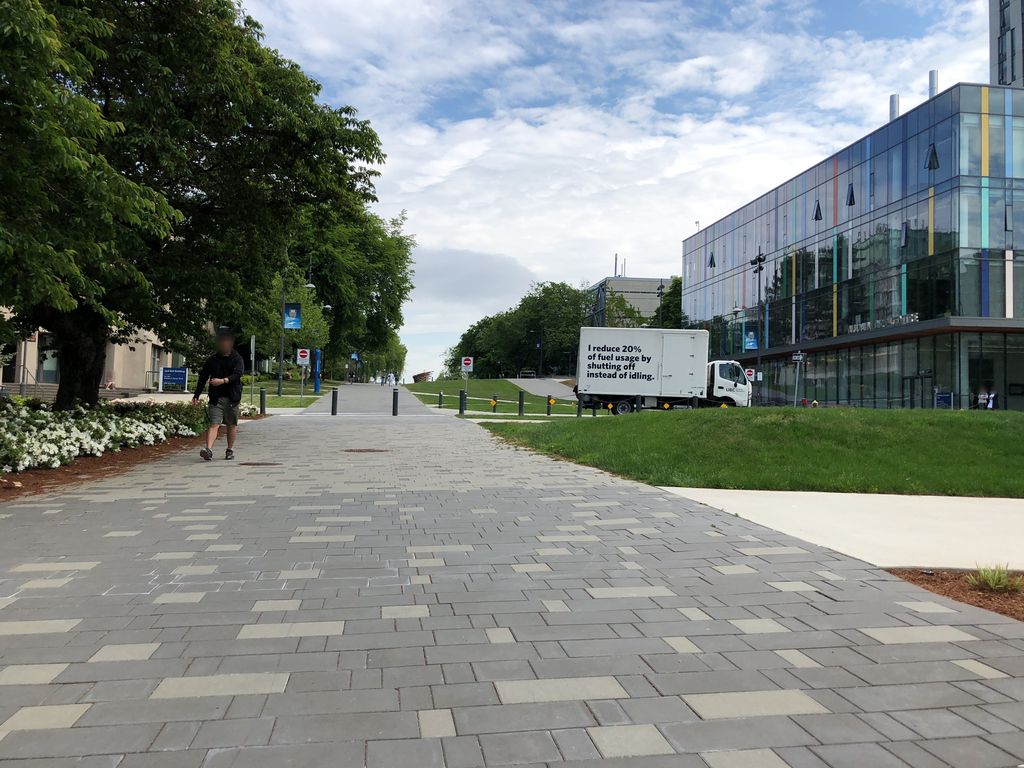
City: vancouver